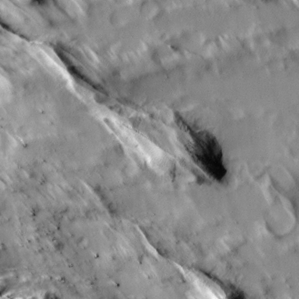
Label: non_frost